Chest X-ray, AP view. Patient: 58 years old, sex M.
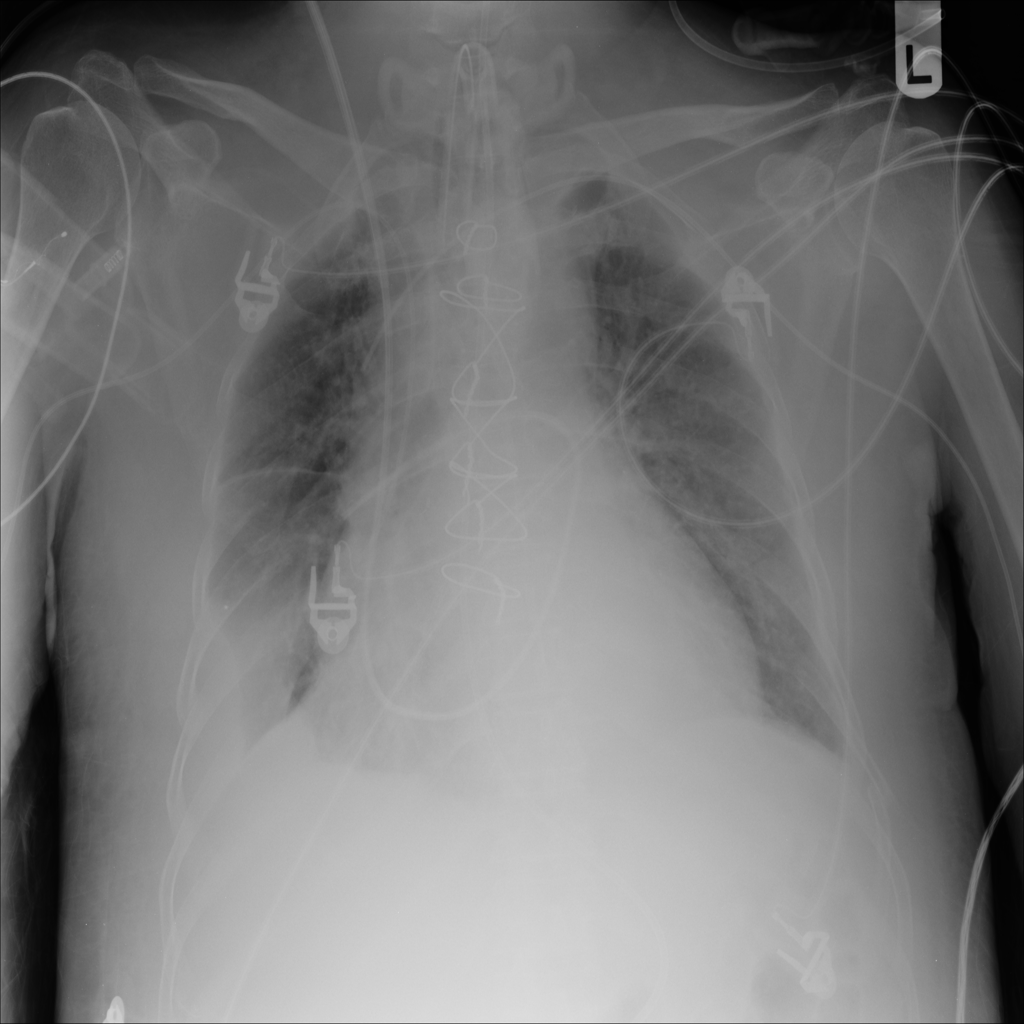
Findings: Edema, Infiltration